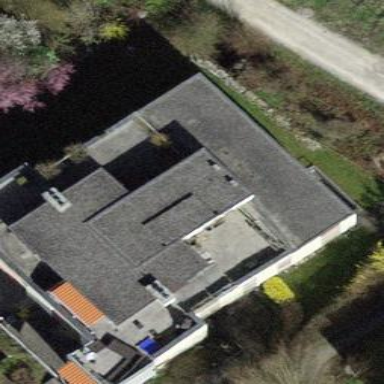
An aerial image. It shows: Flat-roofed building.